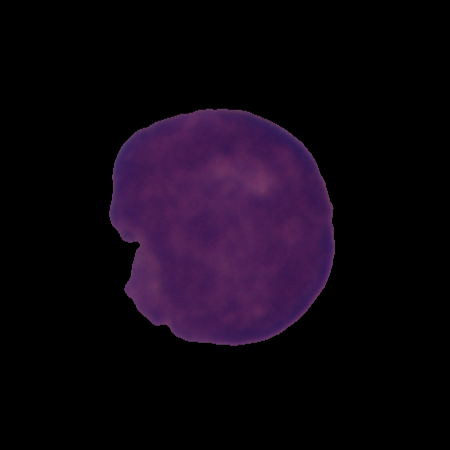
Label: cancer